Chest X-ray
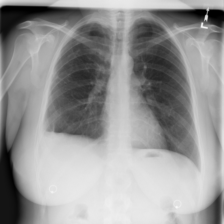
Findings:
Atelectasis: negative
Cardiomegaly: negative
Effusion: negative
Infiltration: negative
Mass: negative
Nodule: negative
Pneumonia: negative
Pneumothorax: negative
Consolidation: negative
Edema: negative
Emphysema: negative
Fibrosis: negative
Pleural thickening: negative
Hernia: negative